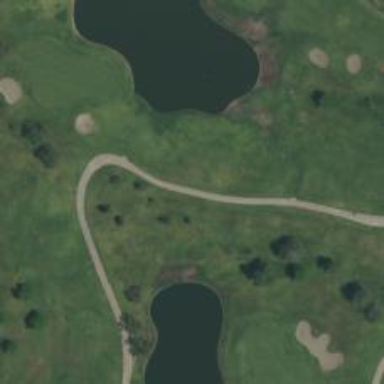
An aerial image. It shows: Path for golf carts.